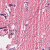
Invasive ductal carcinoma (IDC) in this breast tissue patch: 1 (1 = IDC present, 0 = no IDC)